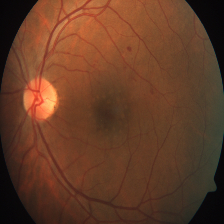
Diabetic retinopathy grade: Severe